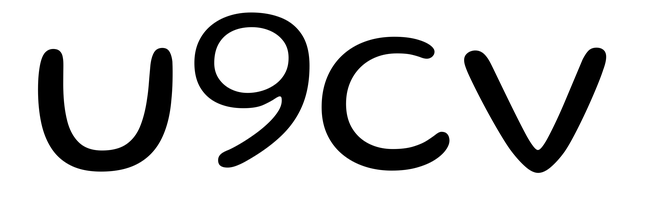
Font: Gluten_Light